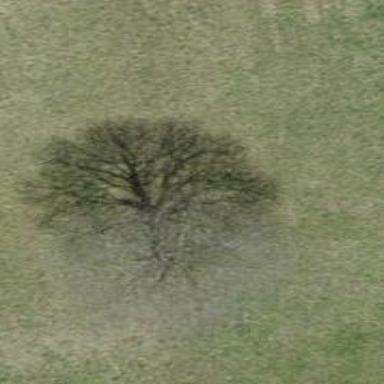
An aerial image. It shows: Beautiful tree in nature.